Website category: university
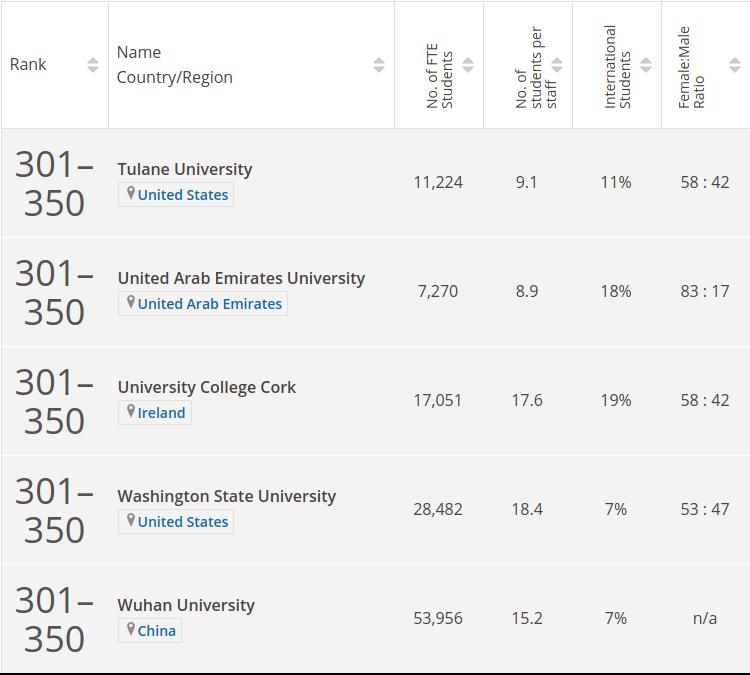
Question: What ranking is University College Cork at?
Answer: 301350

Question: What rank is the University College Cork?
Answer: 301350

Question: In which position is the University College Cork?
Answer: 301350

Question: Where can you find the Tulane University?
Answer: United States

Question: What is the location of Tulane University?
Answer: United States

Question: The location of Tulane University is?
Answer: United States

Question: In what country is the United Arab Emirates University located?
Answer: United Arab Emirates

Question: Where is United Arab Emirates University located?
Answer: United Arab Emirates

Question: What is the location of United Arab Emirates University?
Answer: United Arab Emirates

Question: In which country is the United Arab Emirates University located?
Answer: United Arab Emirates

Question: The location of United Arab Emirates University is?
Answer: United Arab Emirates

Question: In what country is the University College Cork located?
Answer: Ireland

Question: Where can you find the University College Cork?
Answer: Ireland

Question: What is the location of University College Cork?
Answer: Ireland

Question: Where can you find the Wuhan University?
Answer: China

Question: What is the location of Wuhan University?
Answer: China

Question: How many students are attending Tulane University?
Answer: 11,224

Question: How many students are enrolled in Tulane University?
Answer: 11,224

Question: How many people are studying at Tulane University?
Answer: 11,224

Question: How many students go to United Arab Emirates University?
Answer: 7,270

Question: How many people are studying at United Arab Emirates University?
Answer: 7,270

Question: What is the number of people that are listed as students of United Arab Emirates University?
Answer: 7,270

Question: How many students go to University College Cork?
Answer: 17,051

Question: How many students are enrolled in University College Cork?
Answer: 17,051

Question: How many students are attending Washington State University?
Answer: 28,482

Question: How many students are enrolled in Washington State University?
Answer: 28,482

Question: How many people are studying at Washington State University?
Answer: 28,482

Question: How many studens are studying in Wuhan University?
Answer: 53,956

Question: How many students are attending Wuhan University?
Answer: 53,956

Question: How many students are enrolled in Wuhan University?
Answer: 53,956

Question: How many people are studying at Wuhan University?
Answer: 53,956

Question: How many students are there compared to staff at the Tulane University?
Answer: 9.1

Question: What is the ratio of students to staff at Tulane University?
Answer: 9.1

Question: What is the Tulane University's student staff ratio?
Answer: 9.1

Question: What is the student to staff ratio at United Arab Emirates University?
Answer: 8.9

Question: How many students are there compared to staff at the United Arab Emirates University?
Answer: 8.9

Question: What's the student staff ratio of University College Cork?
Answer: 17.6

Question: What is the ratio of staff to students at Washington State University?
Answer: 18.4

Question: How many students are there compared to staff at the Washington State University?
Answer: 18.4

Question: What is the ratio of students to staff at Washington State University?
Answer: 18.4

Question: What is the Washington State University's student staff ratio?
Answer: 18.4

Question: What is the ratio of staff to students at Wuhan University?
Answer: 15.2

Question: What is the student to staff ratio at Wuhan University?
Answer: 15.2

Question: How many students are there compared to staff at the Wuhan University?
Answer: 15.2

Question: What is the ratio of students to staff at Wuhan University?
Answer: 15.2

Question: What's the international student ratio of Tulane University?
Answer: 11%

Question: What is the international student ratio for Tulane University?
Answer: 11%

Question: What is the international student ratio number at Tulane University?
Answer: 11%

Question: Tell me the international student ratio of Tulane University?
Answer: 11%

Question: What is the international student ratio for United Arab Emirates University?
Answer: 18%

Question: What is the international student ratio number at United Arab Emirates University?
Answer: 18%

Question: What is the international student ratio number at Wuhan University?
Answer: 7%

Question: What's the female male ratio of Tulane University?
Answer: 58 : 42

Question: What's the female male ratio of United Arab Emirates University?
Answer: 83 : 17

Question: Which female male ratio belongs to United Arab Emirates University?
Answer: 83 : 17

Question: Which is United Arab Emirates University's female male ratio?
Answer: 83 : 17

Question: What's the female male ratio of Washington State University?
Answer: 53 : 47

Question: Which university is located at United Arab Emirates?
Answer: United Arab Emirates University

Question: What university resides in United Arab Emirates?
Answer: United Arab Emirates University

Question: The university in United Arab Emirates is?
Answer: United Arab Emirates University

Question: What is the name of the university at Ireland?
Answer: University College Cork

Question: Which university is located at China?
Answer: Wuhan University

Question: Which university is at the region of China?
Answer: Wuhan University

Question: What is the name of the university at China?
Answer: Wuhan University